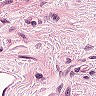
Metastatic tissue present: no